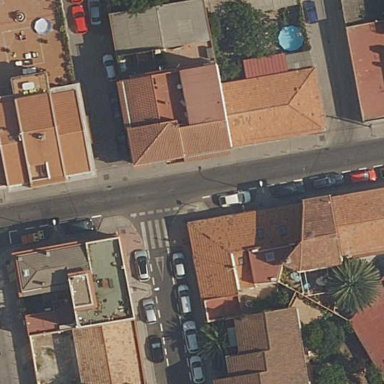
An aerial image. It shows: Residential building.